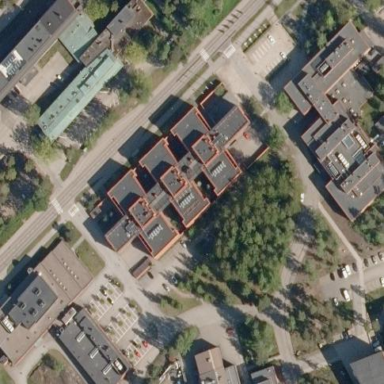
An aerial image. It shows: College building.